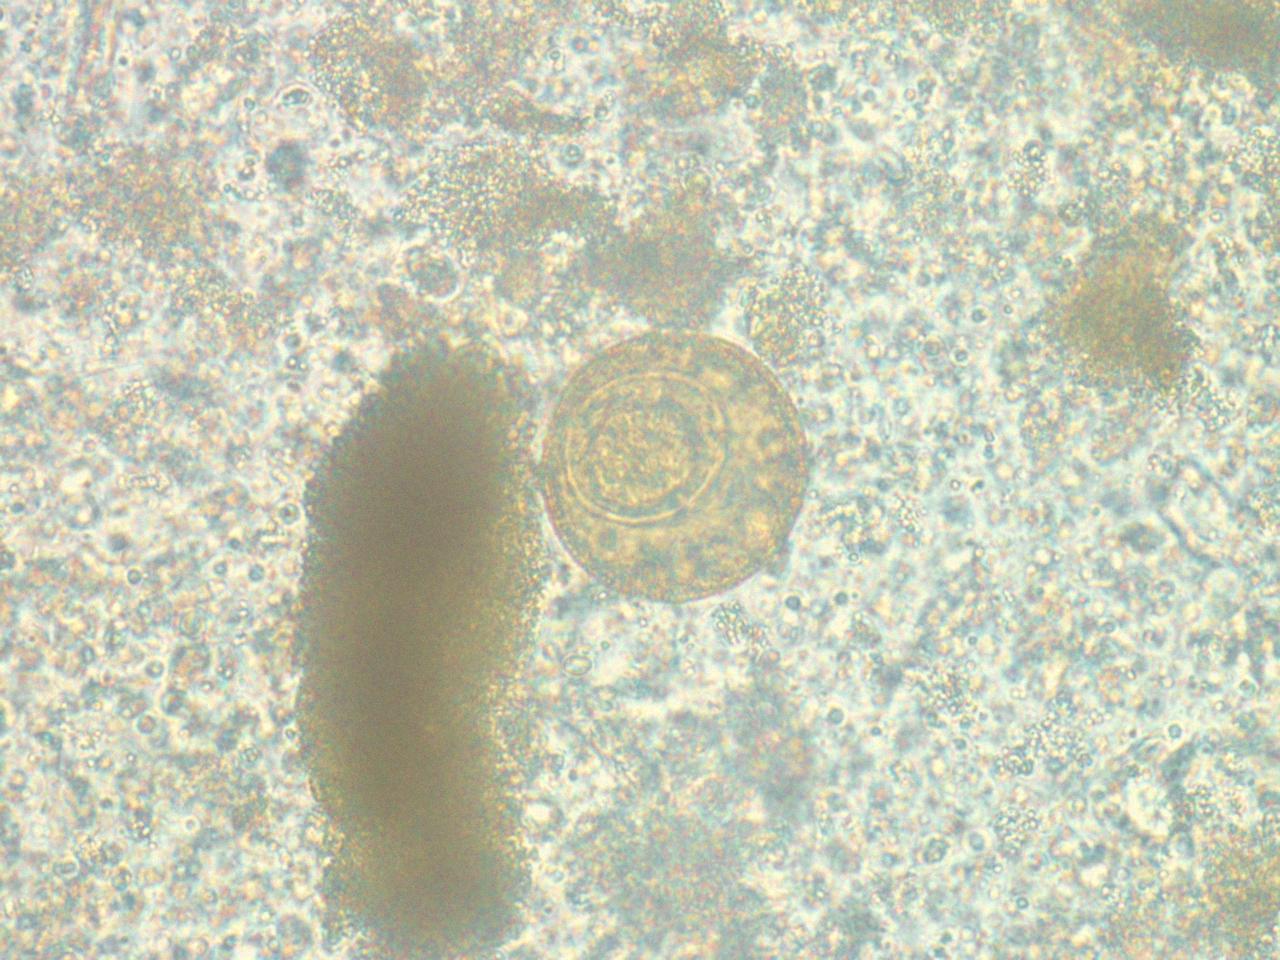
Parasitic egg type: Hymenolepis diminuta